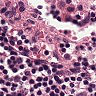
Metastatic tissue present: no